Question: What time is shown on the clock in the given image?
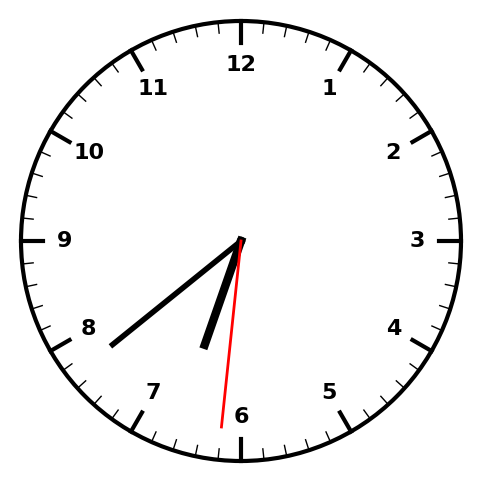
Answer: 06:38:31